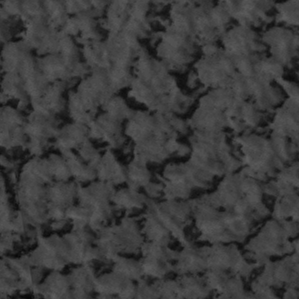
Label: frost